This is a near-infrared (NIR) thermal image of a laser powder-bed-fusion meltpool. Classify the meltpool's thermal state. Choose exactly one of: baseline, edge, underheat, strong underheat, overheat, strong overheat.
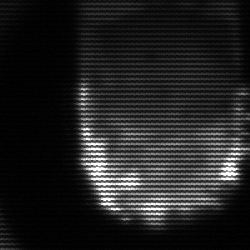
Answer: baseline